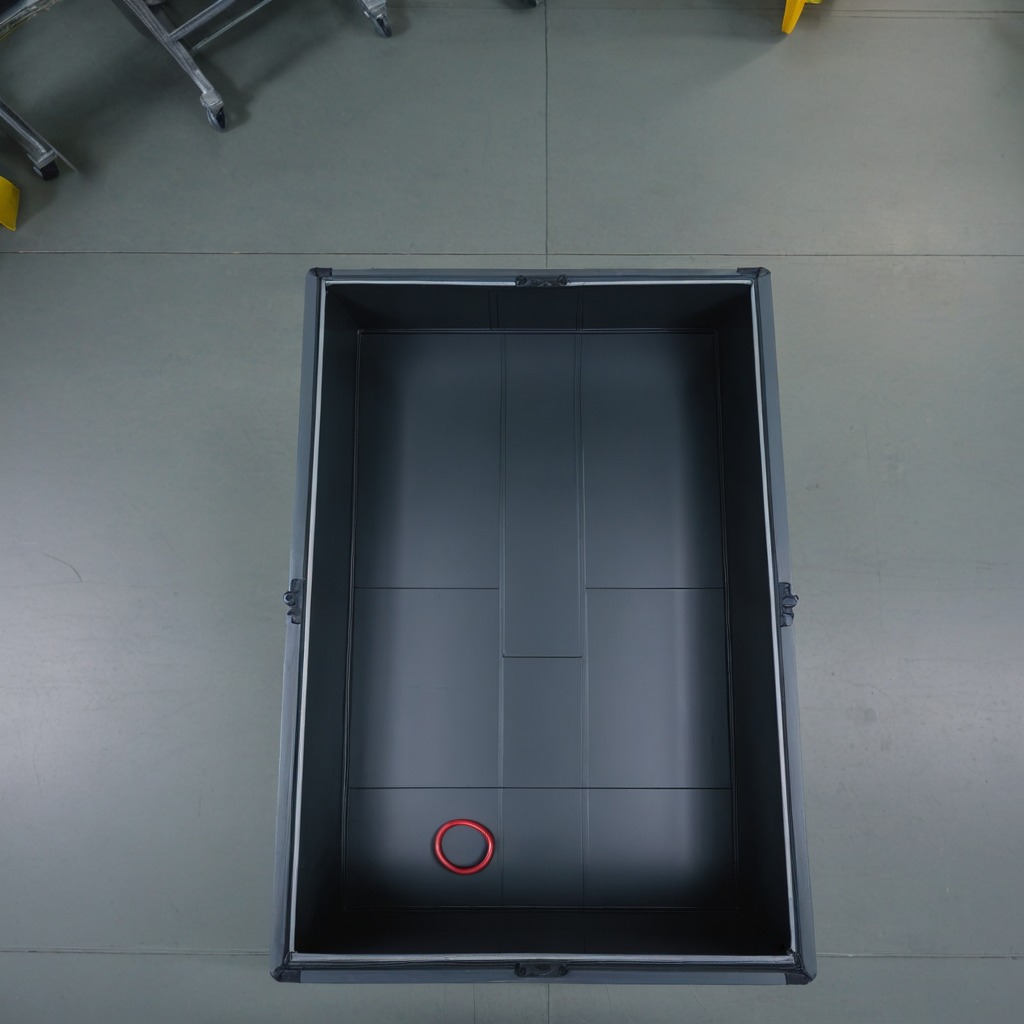
A rubber O-ring is lying on the toolbox surface in an airplane hangar workshop.